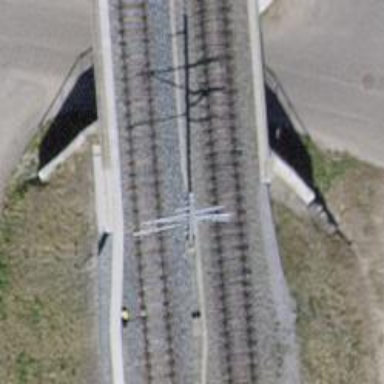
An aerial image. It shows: Single-track railway bridge with contact lines for electrification.